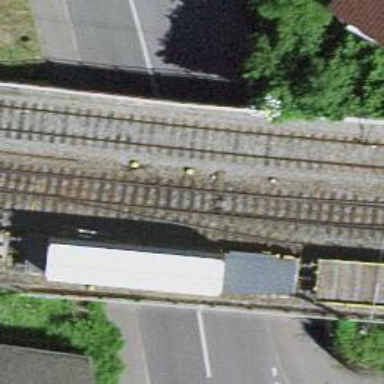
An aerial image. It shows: Single-track railway bridge with electrified contact line.